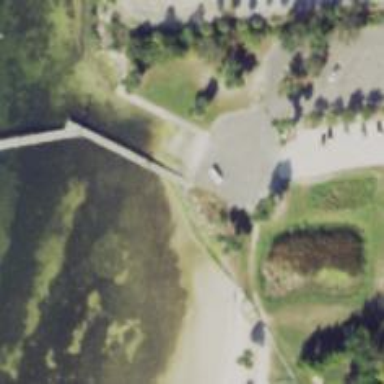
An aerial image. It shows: Slipway for leisure land vehicles on service road.